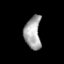
Tissue: prostate
Cell type: Myeloid cells
Senescence score: 0.7013
Nuclear area (px): 530
Mean DAPI intensity: 164.187